Field crop: tomato
Growth stage: 1
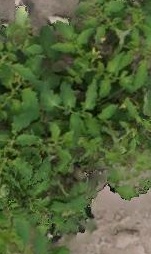
Species: tomato